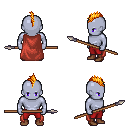
a pixel art fantasy rpg character, male body template, dark elf, purple skin, maroon cape, red pants, light blonde mohawk hairstyle, brown shoes, spear, four views (front, back, left, right), 2x2 character sprite sheet, small pixel art, hard edges, no anti-aliasing